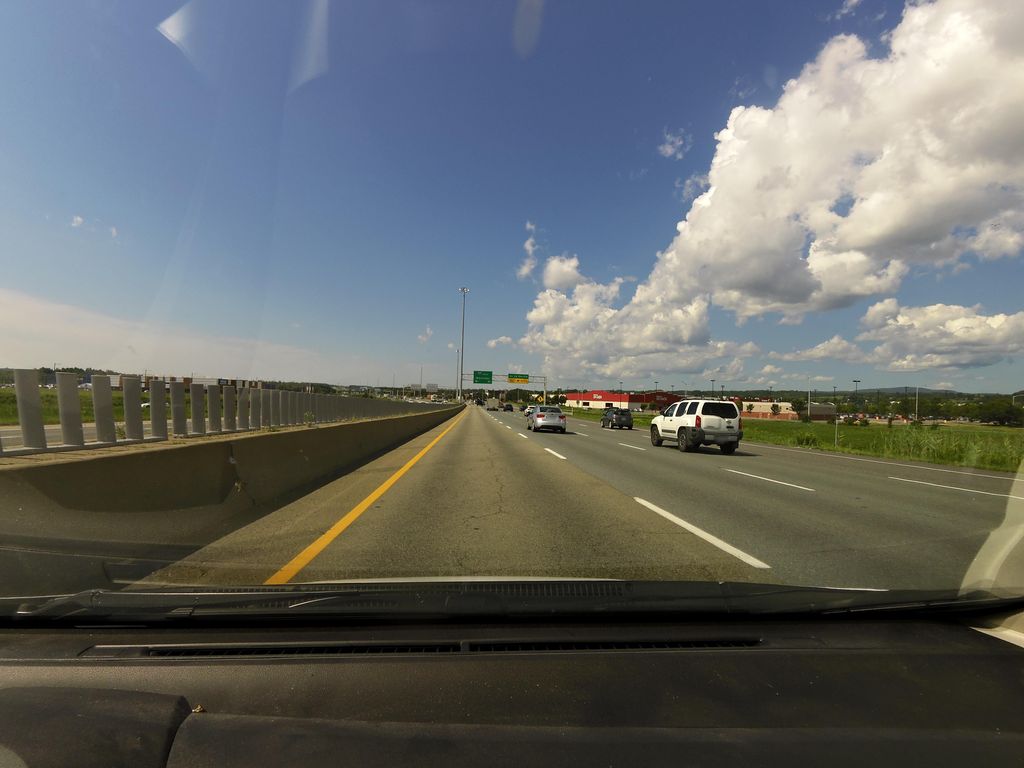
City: quebec_city